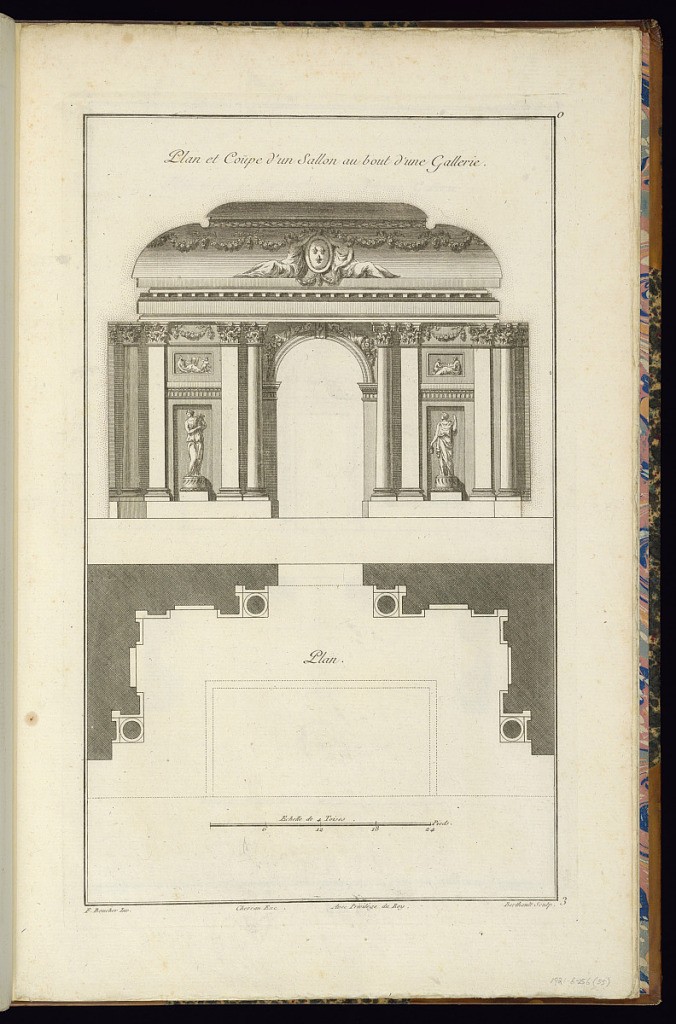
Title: Plan et Coupe d'un Sallon au bout d'une Gallerie
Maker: Juste-François Boucher, French, 1736 – 1782
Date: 1774
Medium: Engraving on laid paper
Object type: Print
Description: Plan and cross section of a living room with an arched entryway pilasters and columns with Corinthian capitals. On either side of the entryway are statues of ancient inspiration on pedestals. At the ceiling, is a carved group of lightly draped, seated, female figures holding a shield with fleurs-de-lys, and garlands of flowers. The plate is signed.